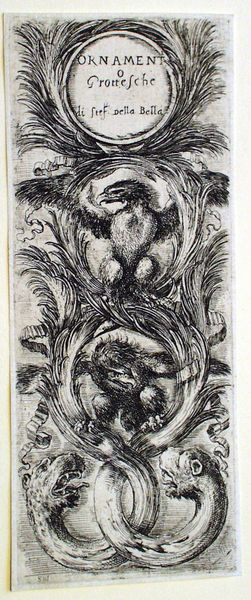
Titel: Ornamenti o grottesche
Künstler: Stefano della Bella
Standort: Karlsruhe
Institution: Staatliche Kunsthalle Karlsruhe
Schlagwörter: feathers, white, black, decorative, flowers, picture, print, feather, head, ribbon, plants, drawing, black and white, decoration, ornament, animals, bird, dogs, etching, monochrome, birds, eagle, snakes, wings, laurel, leaves, ink, detail, engraving, crest, animal, circle, circles, lithograph, dragon, druck, beak, lion, symbol, beast, zeichnung, adler, heads, serpent, snake, dragons, emblem, bears, tongue, lithography, teeth, owl, claw, muzzle, della, griffin, eagles, o, bella, grottesche, lithographie, bite, hochformat, heraldic, prostesche, plam, ornament o grottesche, tigers, leapords, tongues, bella bella, grostteshce, giraff, sdfg, gsdfg, di, sief, interlocking, frond